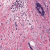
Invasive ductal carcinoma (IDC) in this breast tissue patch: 1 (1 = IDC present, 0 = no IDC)